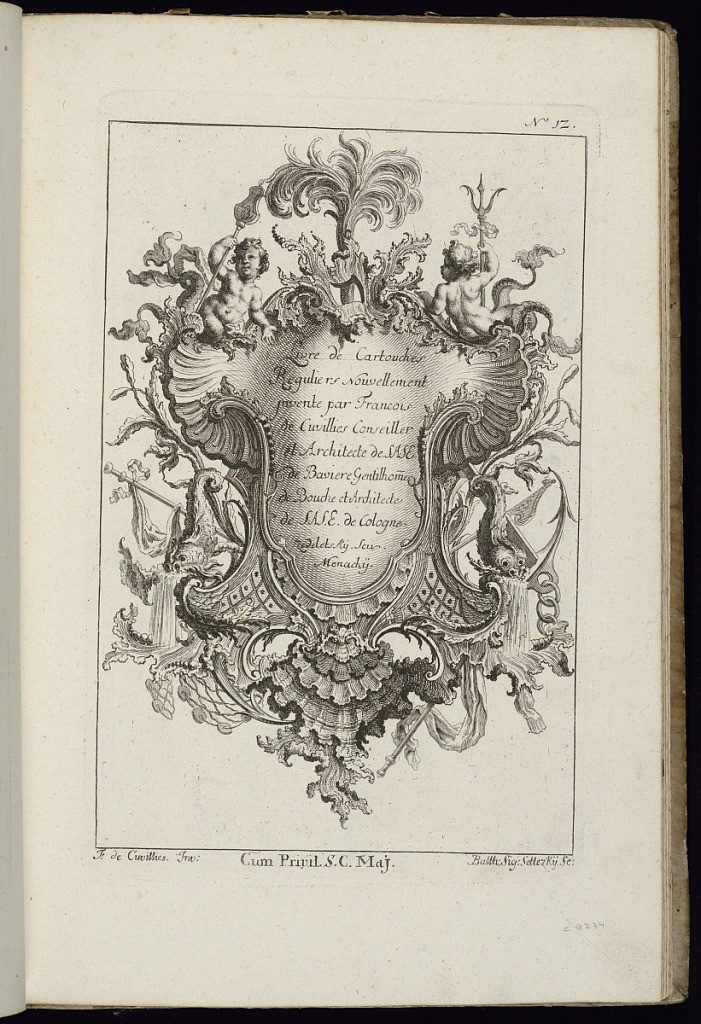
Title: Title Page
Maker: François de Cuvilliés the Elder, Belgian, 1695 - 1768
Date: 1738
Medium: Etching and engraving on paper
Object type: Bound print
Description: Symmetrical upright rocaille cartouche topped with a palmette, a young triton, and a putti holding a staff. Two dolphins at left and right form the top of fountains, which pour water below. Vegetation and armorial trophies complete the ornamental scheme.